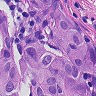
Metastatic tissue present: yes